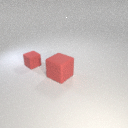
small red rubber cube to the left of large red rubber cube